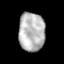
Tissue: prostate
Cell type: Epithelial cells
Senescence score: 0.3493
Nuclear area (px): 988
Mean DAPI intensity: 184.173